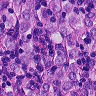
Metastatic tissue present: yes